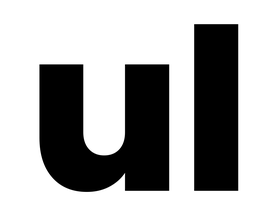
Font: Poppins-ExtraBold